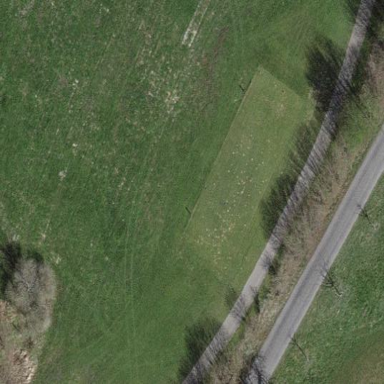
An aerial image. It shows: Golf tee.